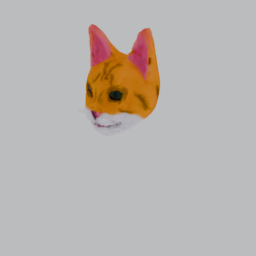
Label: animals